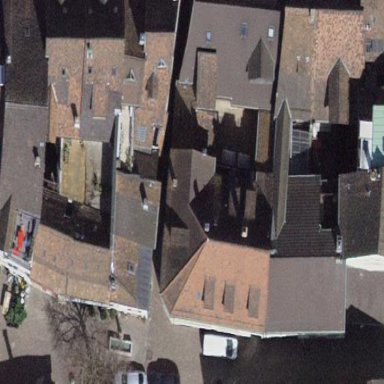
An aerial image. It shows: Building with tiled roof.